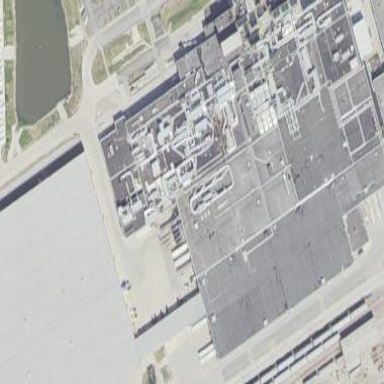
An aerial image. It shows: Industrial building.